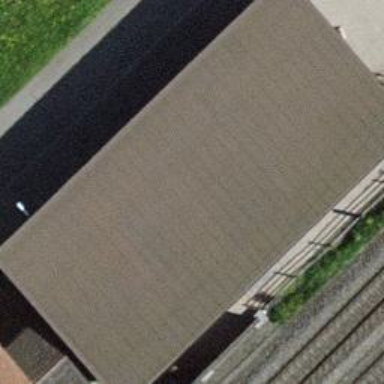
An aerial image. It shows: Shed.